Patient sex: M
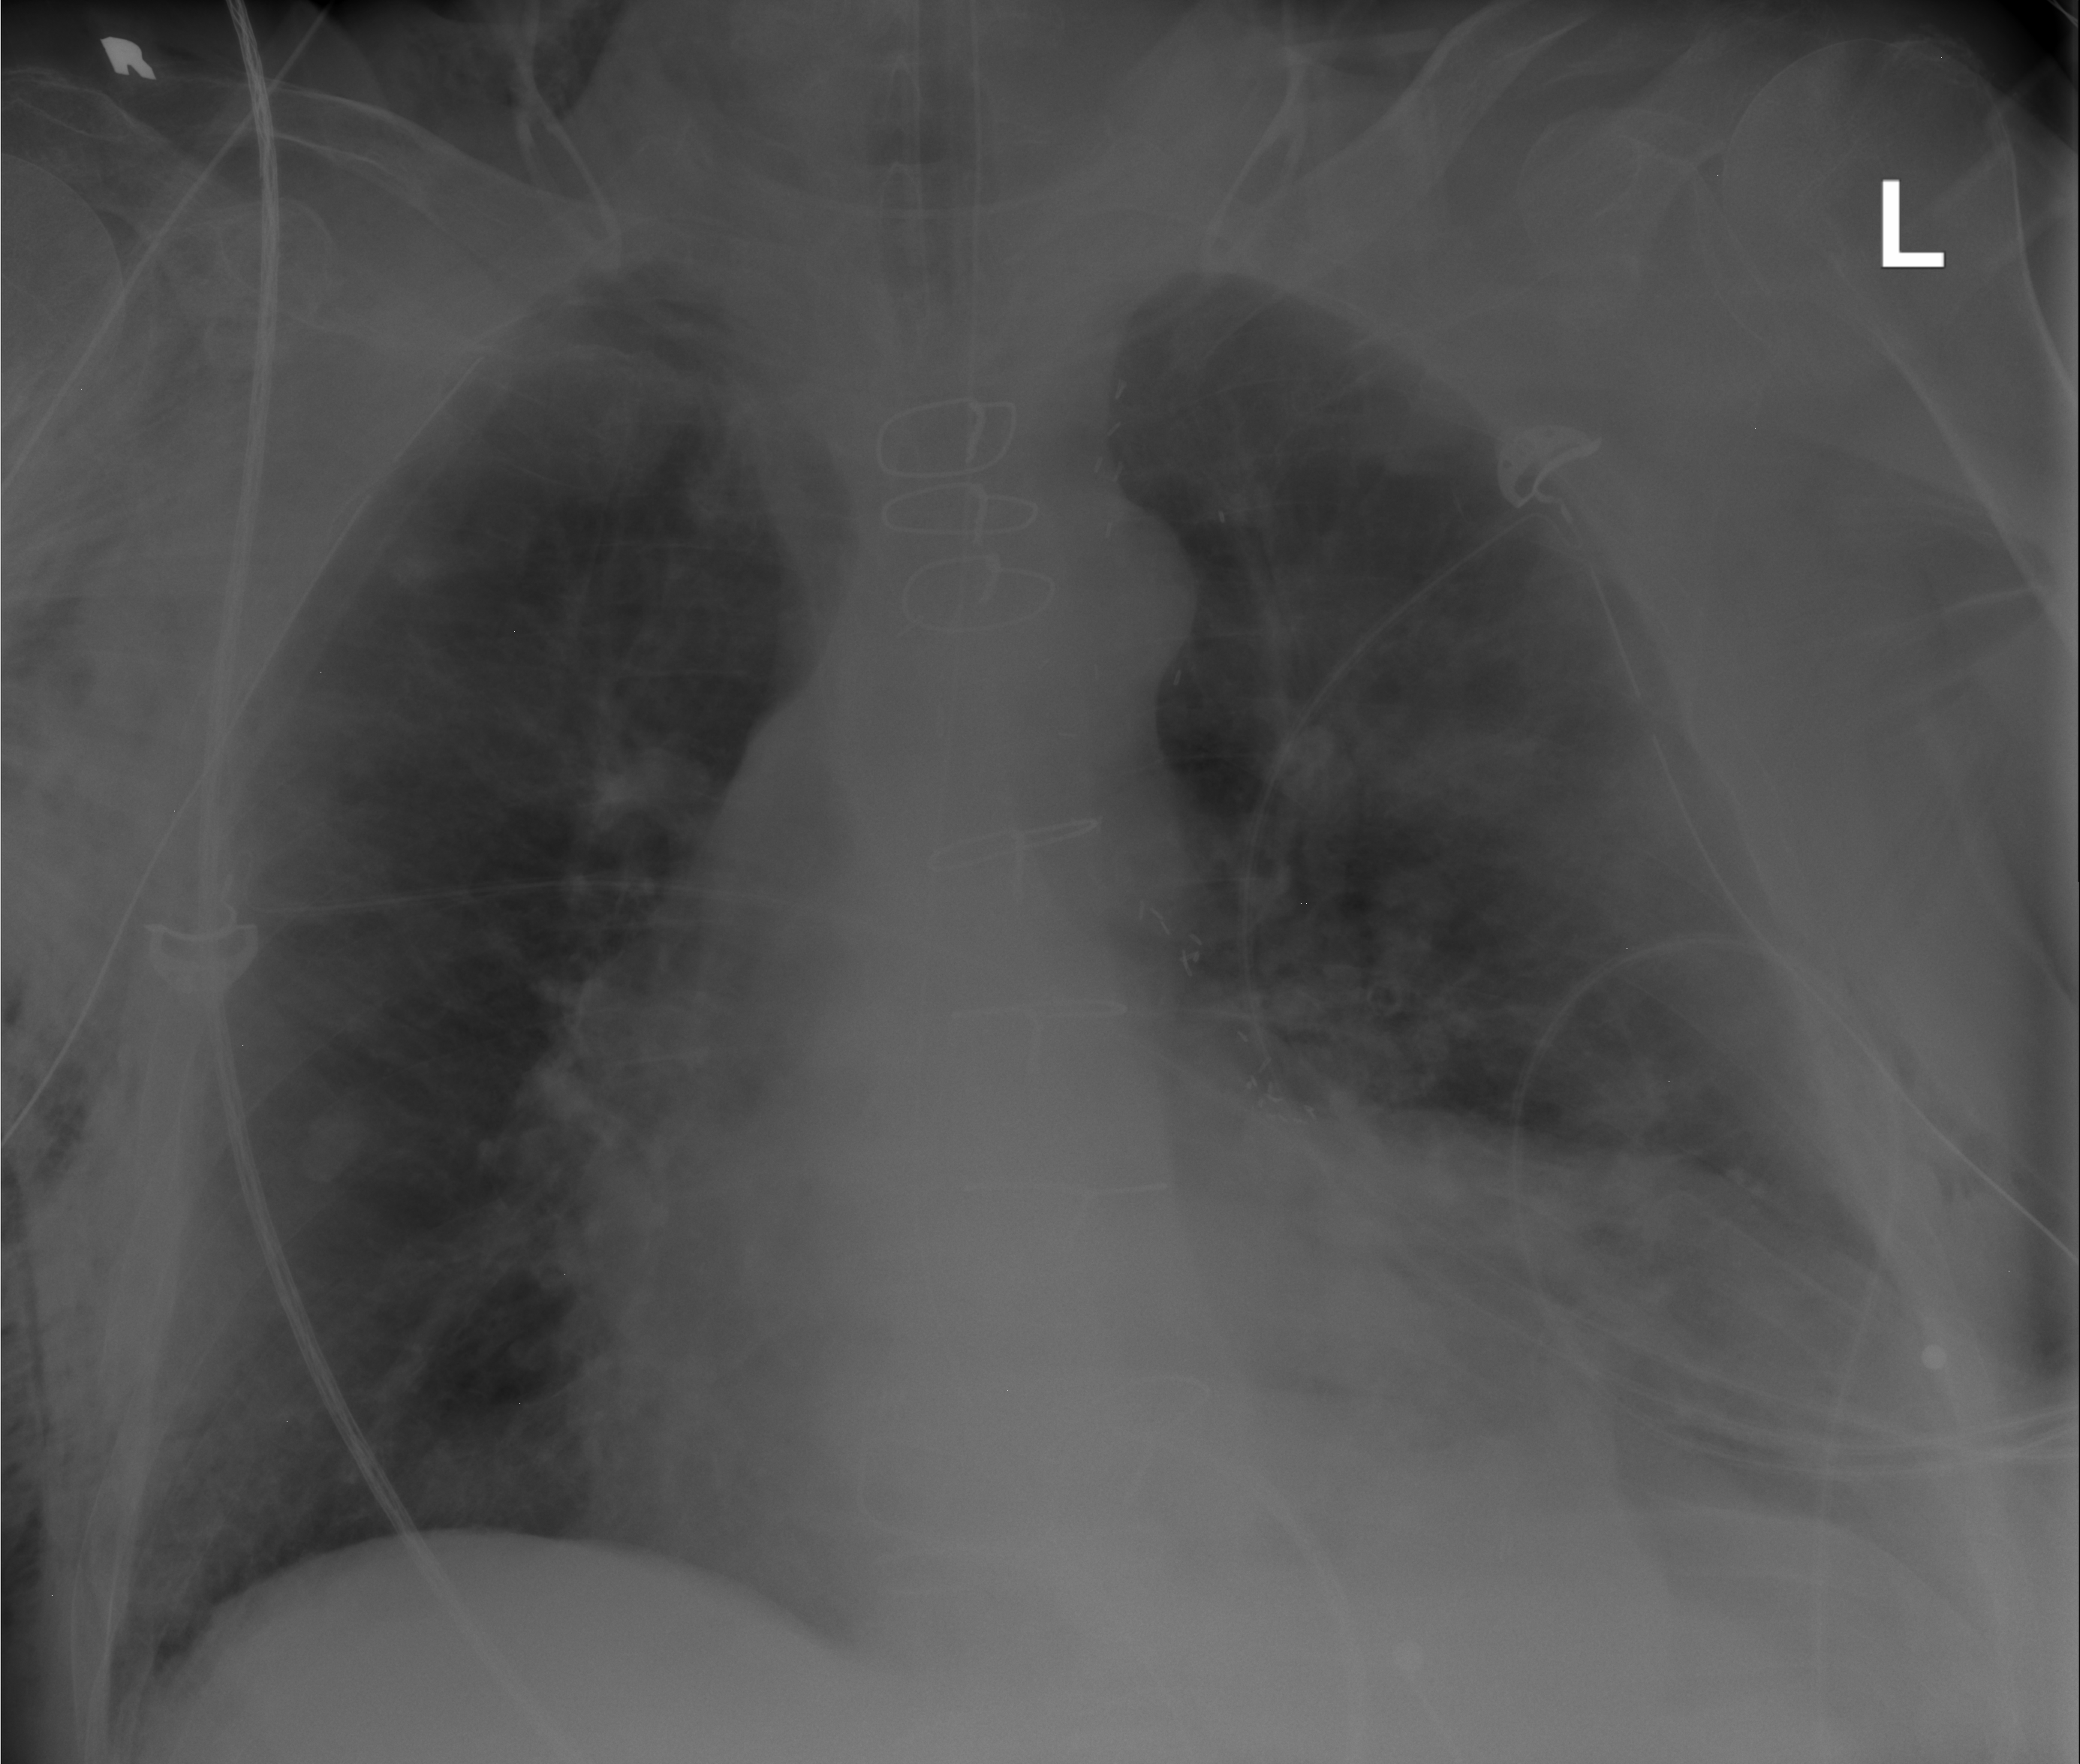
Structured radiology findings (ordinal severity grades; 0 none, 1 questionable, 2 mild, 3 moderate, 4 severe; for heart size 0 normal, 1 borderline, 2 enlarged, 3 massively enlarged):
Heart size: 2
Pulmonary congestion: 1
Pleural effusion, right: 0
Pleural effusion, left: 0
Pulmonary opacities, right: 0
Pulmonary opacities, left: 1
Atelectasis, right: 0
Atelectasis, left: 1